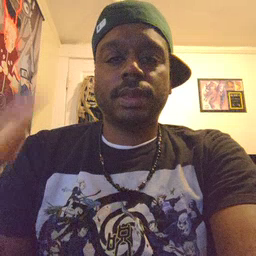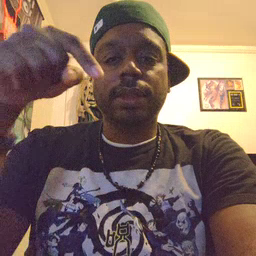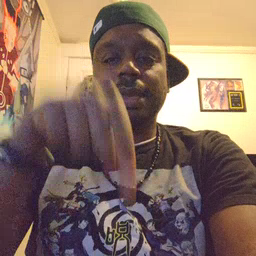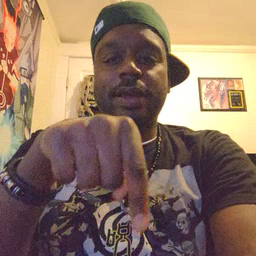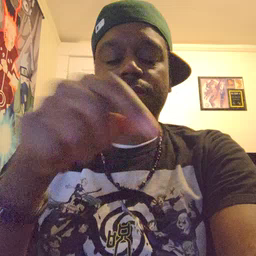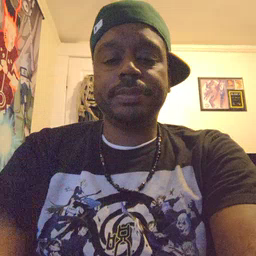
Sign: down